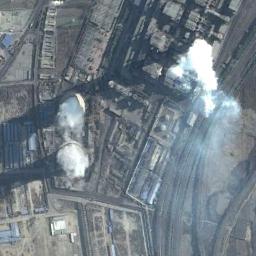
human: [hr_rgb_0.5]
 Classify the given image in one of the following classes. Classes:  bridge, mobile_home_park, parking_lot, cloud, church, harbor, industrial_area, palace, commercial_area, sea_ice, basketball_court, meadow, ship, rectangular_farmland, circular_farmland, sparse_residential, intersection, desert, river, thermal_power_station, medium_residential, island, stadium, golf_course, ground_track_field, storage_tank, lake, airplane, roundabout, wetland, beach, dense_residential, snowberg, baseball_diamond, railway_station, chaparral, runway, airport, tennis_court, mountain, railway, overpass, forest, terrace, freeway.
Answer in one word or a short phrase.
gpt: thermal_power_station